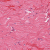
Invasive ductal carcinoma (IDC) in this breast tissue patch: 0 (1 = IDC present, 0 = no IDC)